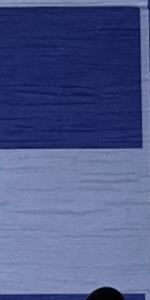
Label: Empty